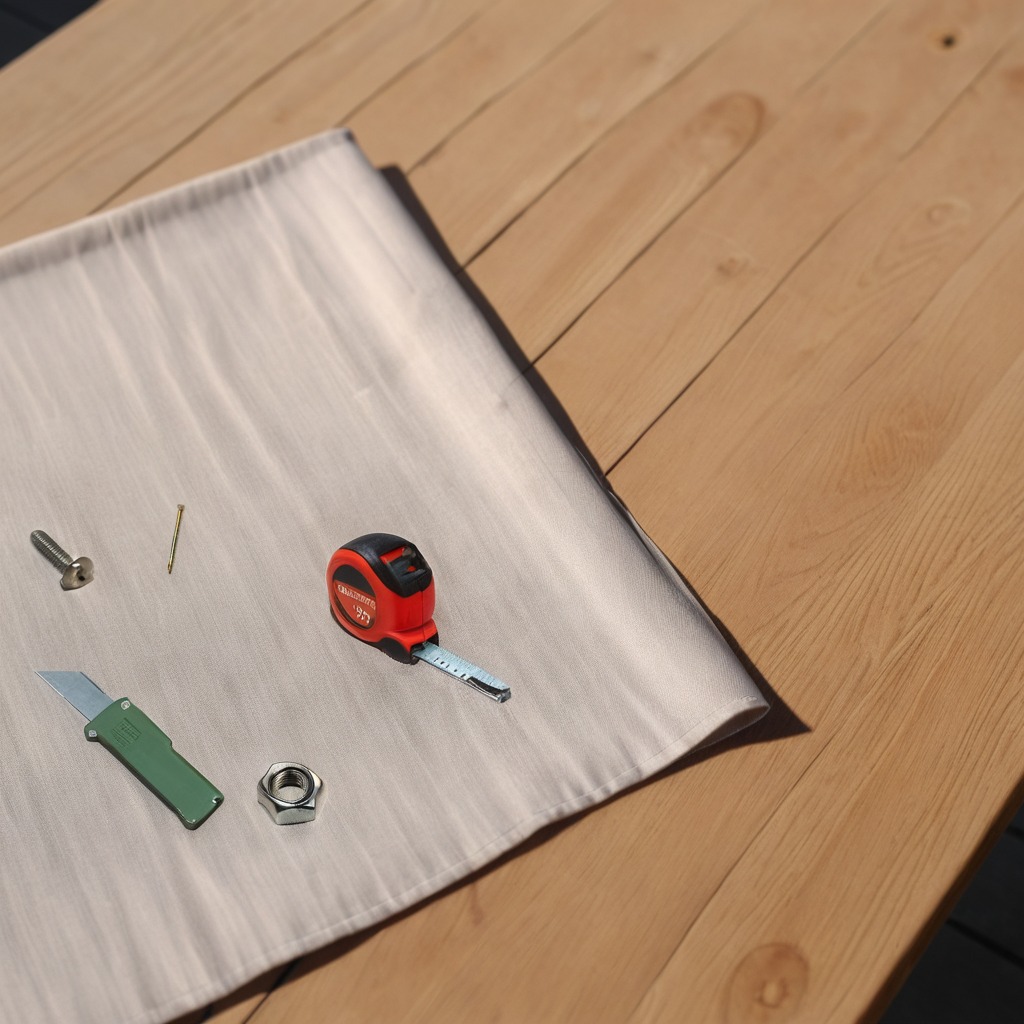
A utility knife, a measuring tape, a metal machine screw, an iron nail, and a metal nut are lying on the wooden table in an outdoor workshop during daytime bright natural light soft shadows worn but beneath the cloth.